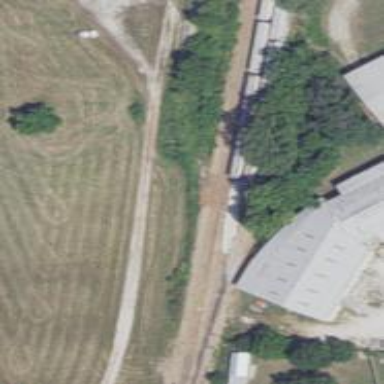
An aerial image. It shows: Railway siding with rails.